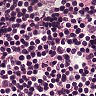
Metastatic tissue present: no